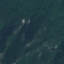
Label: Forest